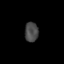
Tissue: prostate
Cell type: Fibroblasts
Senescence score: 0.7038
Nuclear area (px): 259
Mean DAPI intensity: 72.625